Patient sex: M
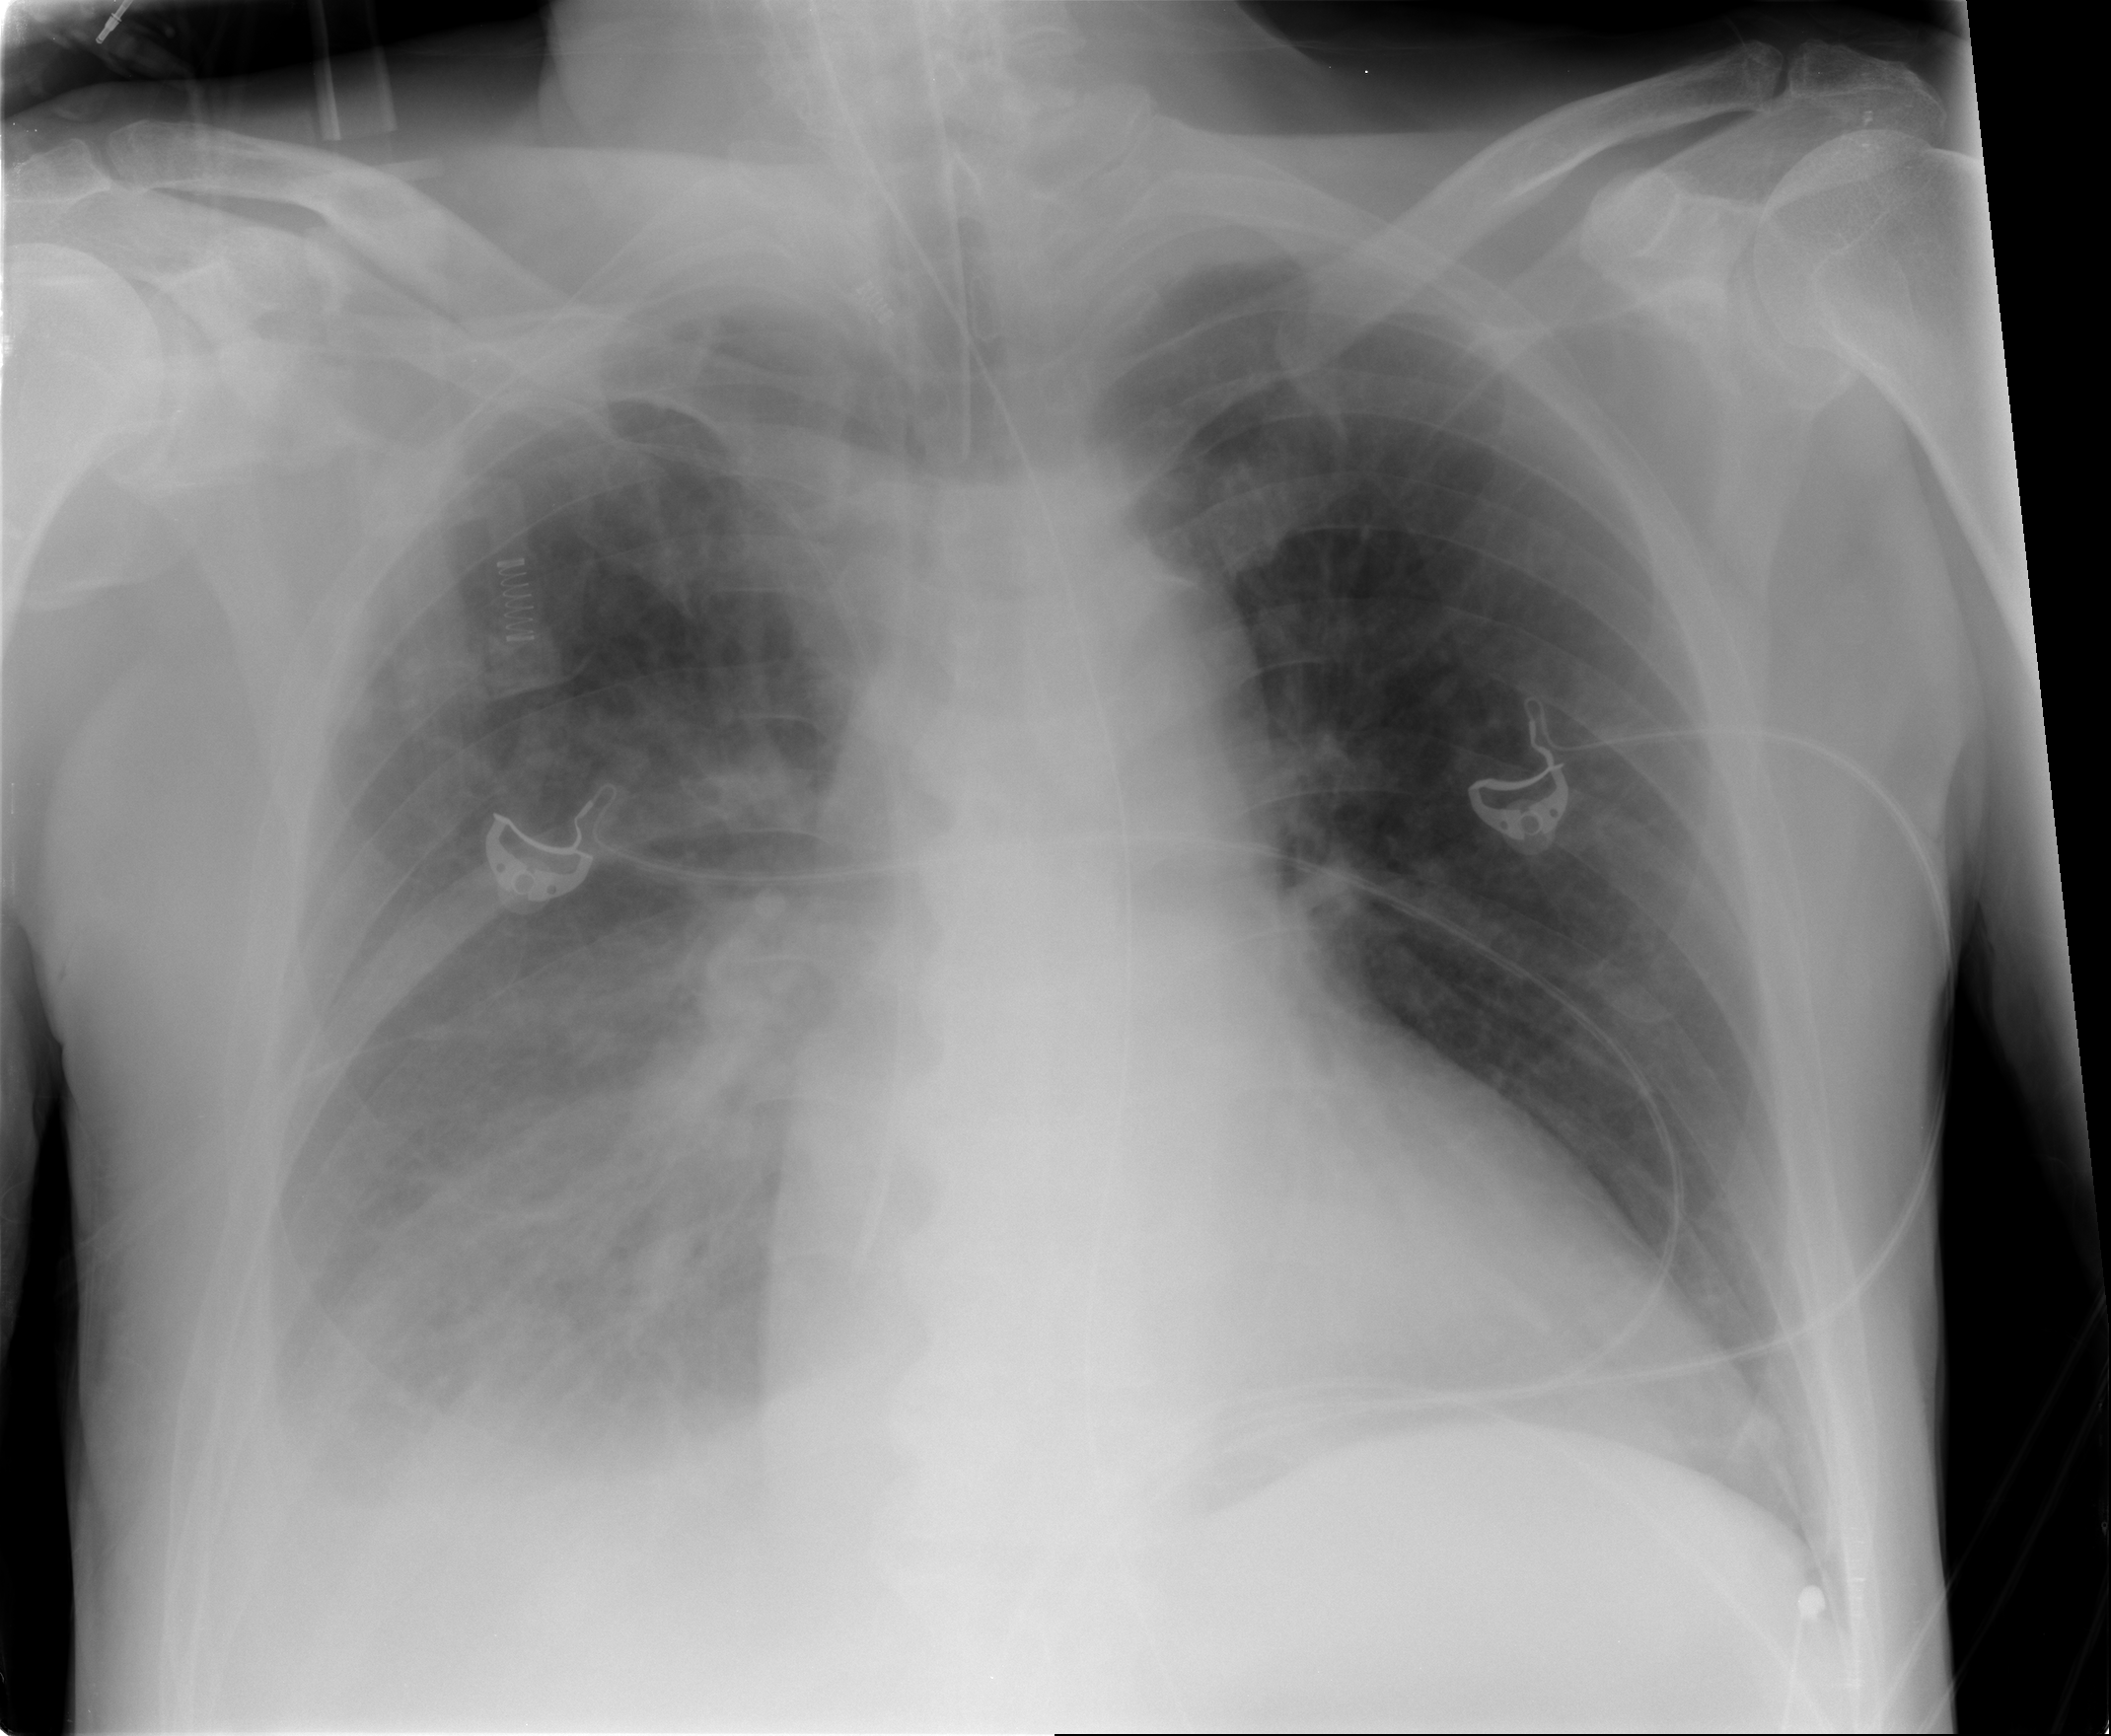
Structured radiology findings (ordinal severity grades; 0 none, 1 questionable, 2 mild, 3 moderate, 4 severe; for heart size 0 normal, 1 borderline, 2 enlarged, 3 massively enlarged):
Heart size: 1
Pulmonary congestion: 2
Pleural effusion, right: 3
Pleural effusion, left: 0
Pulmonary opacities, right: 1
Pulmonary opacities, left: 0
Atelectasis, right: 2
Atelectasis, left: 0